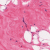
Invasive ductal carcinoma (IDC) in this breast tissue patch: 0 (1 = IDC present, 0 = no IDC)